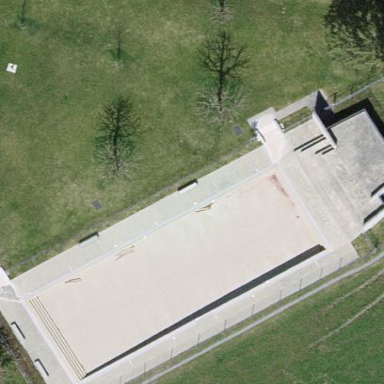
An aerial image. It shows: Swimming pool located in leisure land.